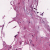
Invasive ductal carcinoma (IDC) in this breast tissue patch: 0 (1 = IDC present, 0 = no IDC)